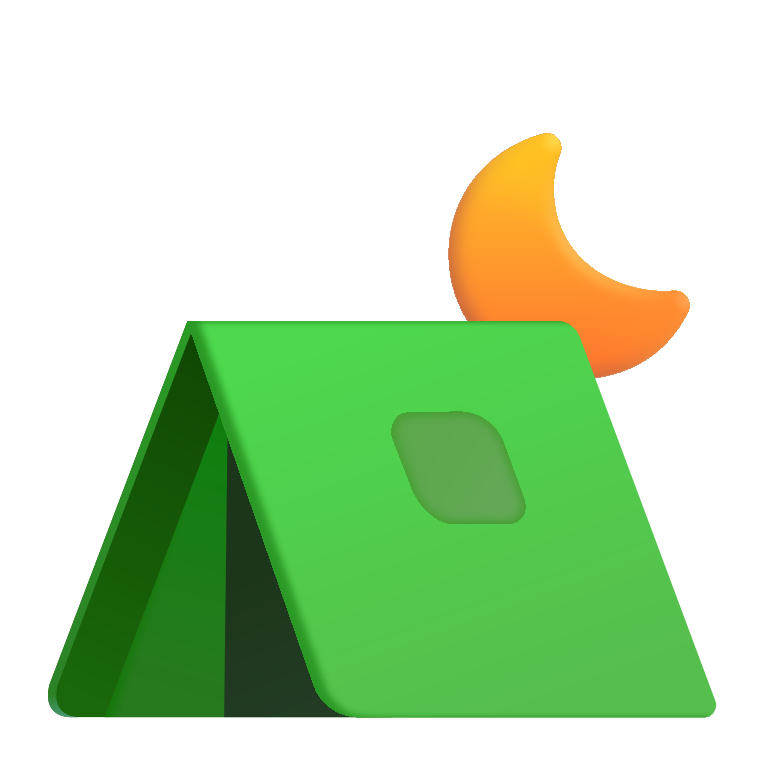
tent color